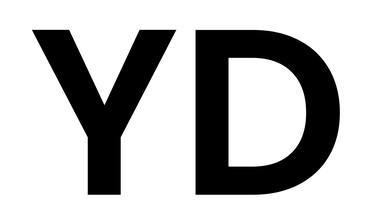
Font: Poppins-SemiBold